【题型】填空题　【知识点】平面几何　【难度】easy
在等腰$\text{Rt}\triangle ABC$中，以直角顶点$A$为圆心，以高$AD$为半径，画一条弧，交$AB$、$AC$分别于点$E$、$F$，$AD=2$厘米，则图中阴影部分的面积是\underline{\quad\quad}平方厘米．

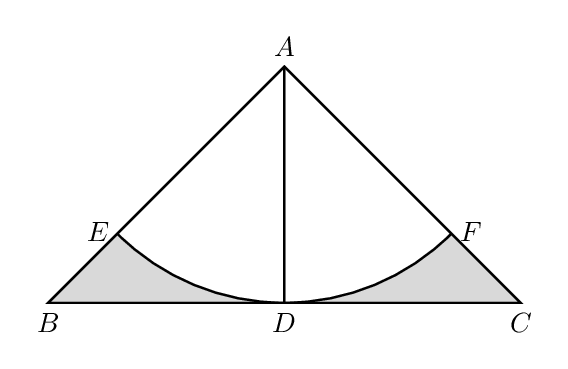
【解答】
\noindent \textbf{【答案】} $\boldsymbol{0.86}$

\vspace{0.5em}
\noindent \textbf{【分析】}根据阴影部分面积等于$\triangle ABC$的面积减去扇形$AEF$的面积进行求解即可．

\vspace{0.5em}
\noindent \textbf{【详解】}解：由题意得，$\triangle ABD$、$\triangle ADC$都是等腰直角三角形，
\[
S_{\triangle ABC} = S_{\triangle ABD} + S_{\triangle ACD} = \frac{1}{2}\times 2\times 2 + \frac{1}{2}\times 2\times 2 = 4\ \text{平方厘米},
\]
\[
S_{\text{阴影}} = 4 - \frac{90\times 3.14\times 2^2}{360} = 4 - 3.14 = 0.86\ \text{平方厘米},
\]
故答案为：$\boldsymbol{0.86}$．

\vspace{0.5em}
\noindent \textbf{【点睛】}本题主要考查了求不规则图形面积，正确利用转换法把用规则图形的面积表示出不规则图形的面积是解题的关键．